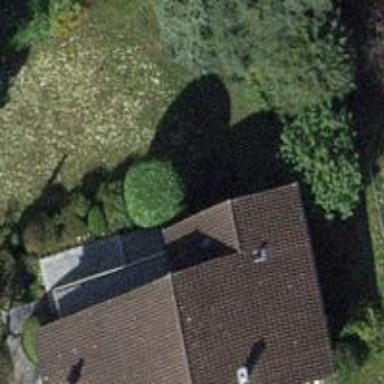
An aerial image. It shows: Garden with evergreen needle-leaved trees.